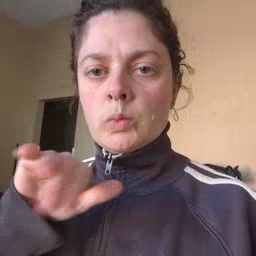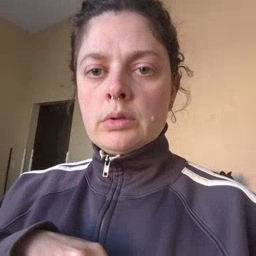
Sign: pool